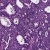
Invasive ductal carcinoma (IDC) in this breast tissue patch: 1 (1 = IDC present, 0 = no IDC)